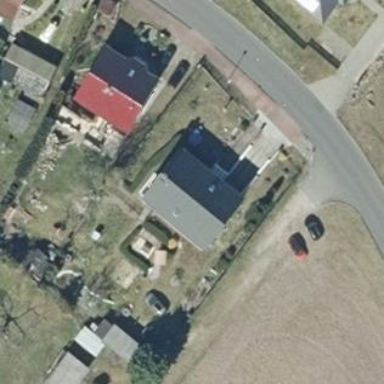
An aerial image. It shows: House with gabled roof. The roof is dark grey and oriented along the building.